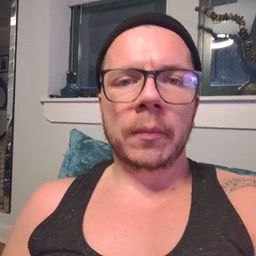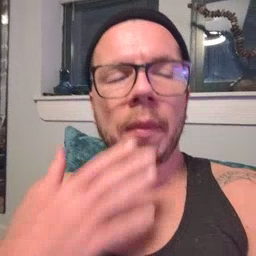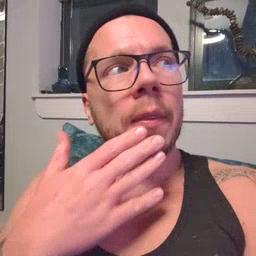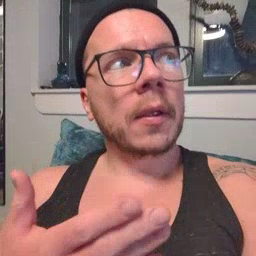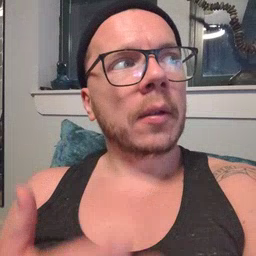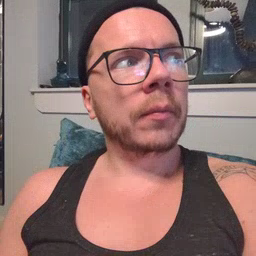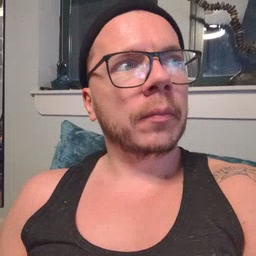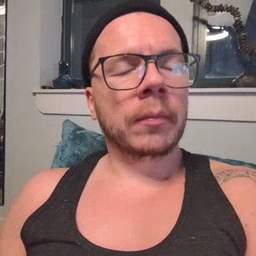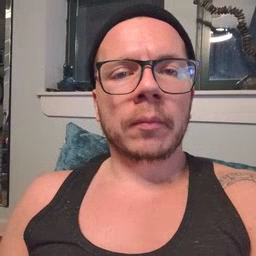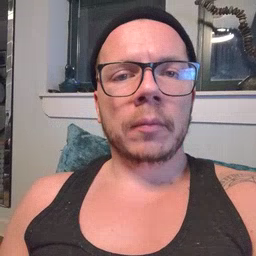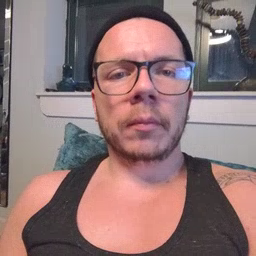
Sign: thankyou